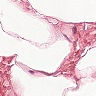
Metastatic tissue present: no